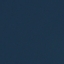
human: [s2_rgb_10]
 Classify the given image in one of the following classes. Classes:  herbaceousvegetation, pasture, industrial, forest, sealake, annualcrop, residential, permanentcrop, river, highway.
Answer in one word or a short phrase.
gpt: SeaLake